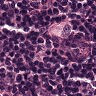
Metastatic tissue present: no